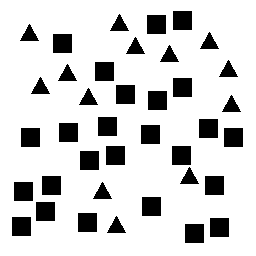
Squares: 25
Triangles: 13
Stars: 0
Total shapes: 38